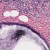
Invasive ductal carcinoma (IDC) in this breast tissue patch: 0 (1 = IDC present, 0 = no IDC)